Field crop: maize
Growth stage: 2
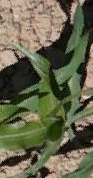
Species: maize